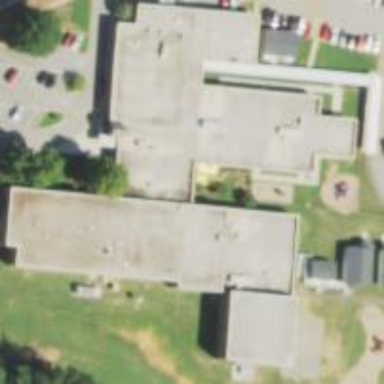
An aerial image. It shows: School building.